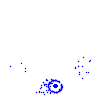
Particle: kaon